Field crop: maize
Growth stage: 2
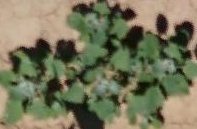
Species: chenopodium